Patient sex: F
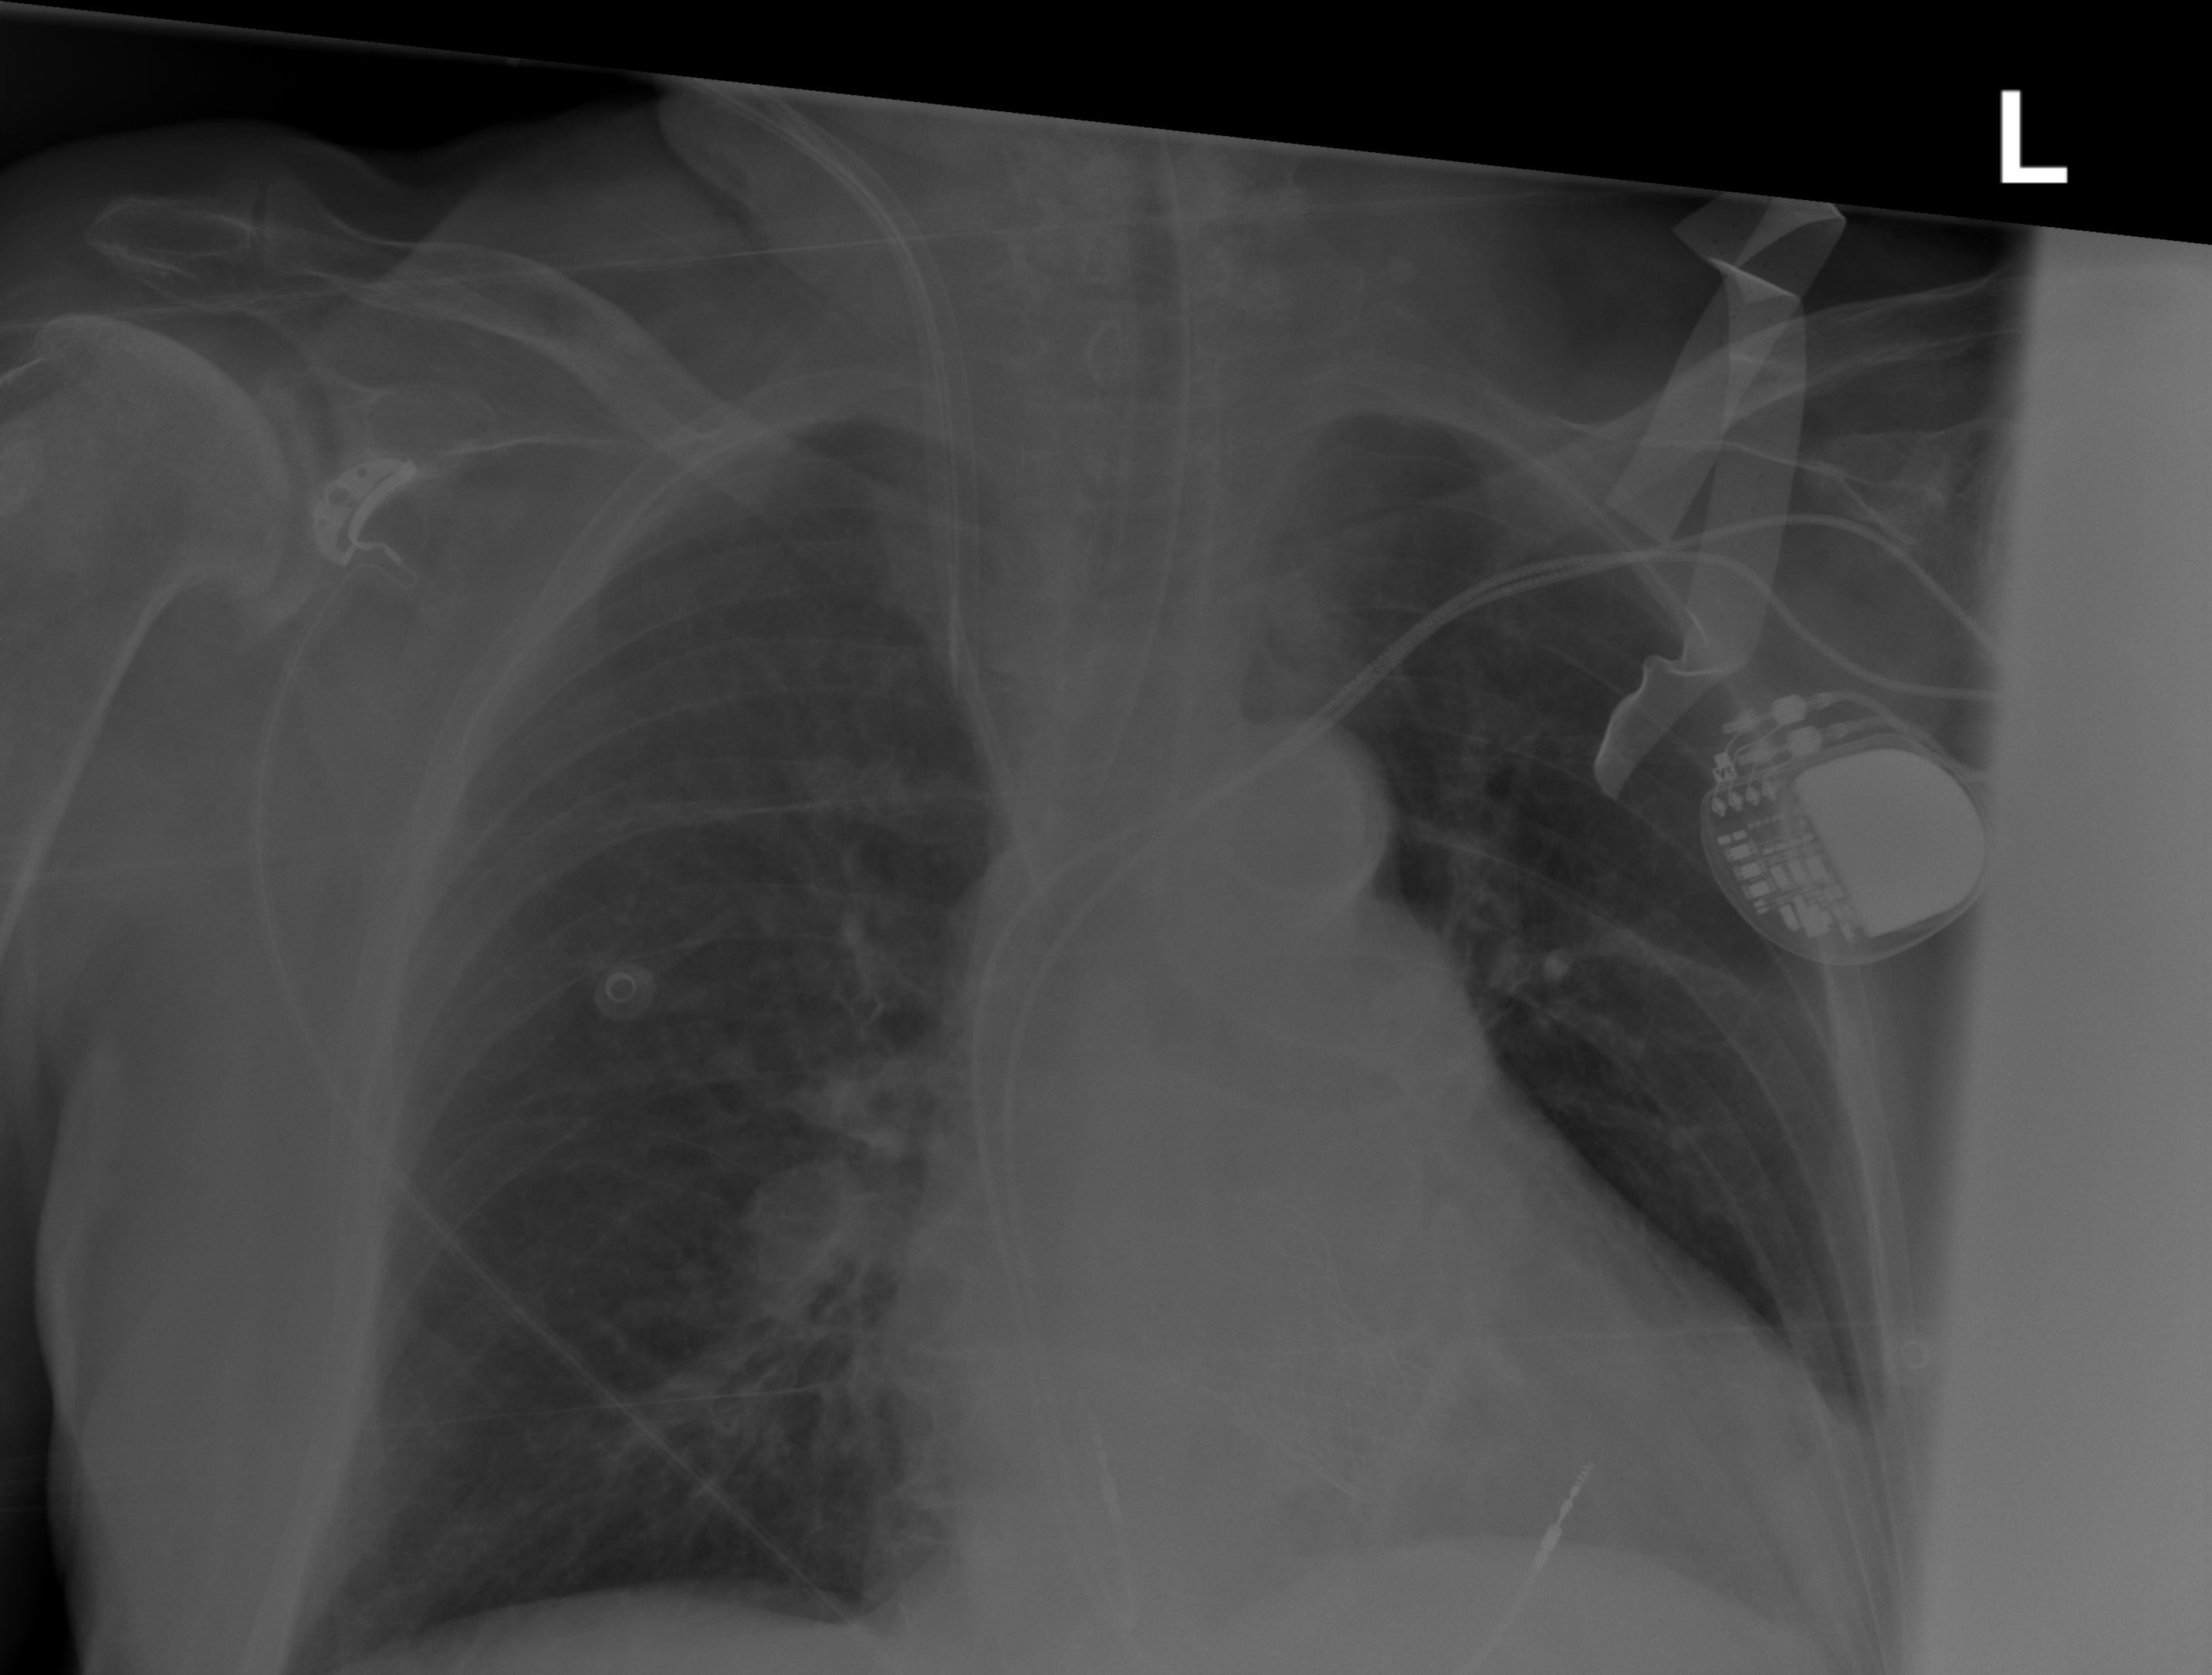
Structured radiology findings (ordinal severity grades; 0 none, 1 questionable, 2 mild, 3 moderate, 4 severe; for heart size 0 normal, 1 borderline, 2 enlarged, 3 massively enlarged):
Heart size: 2
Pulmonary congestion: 0
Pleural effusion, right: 0
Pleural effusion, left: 2
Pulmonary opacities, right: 0
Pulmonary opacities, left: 0
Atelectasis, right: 0
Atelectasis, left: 0